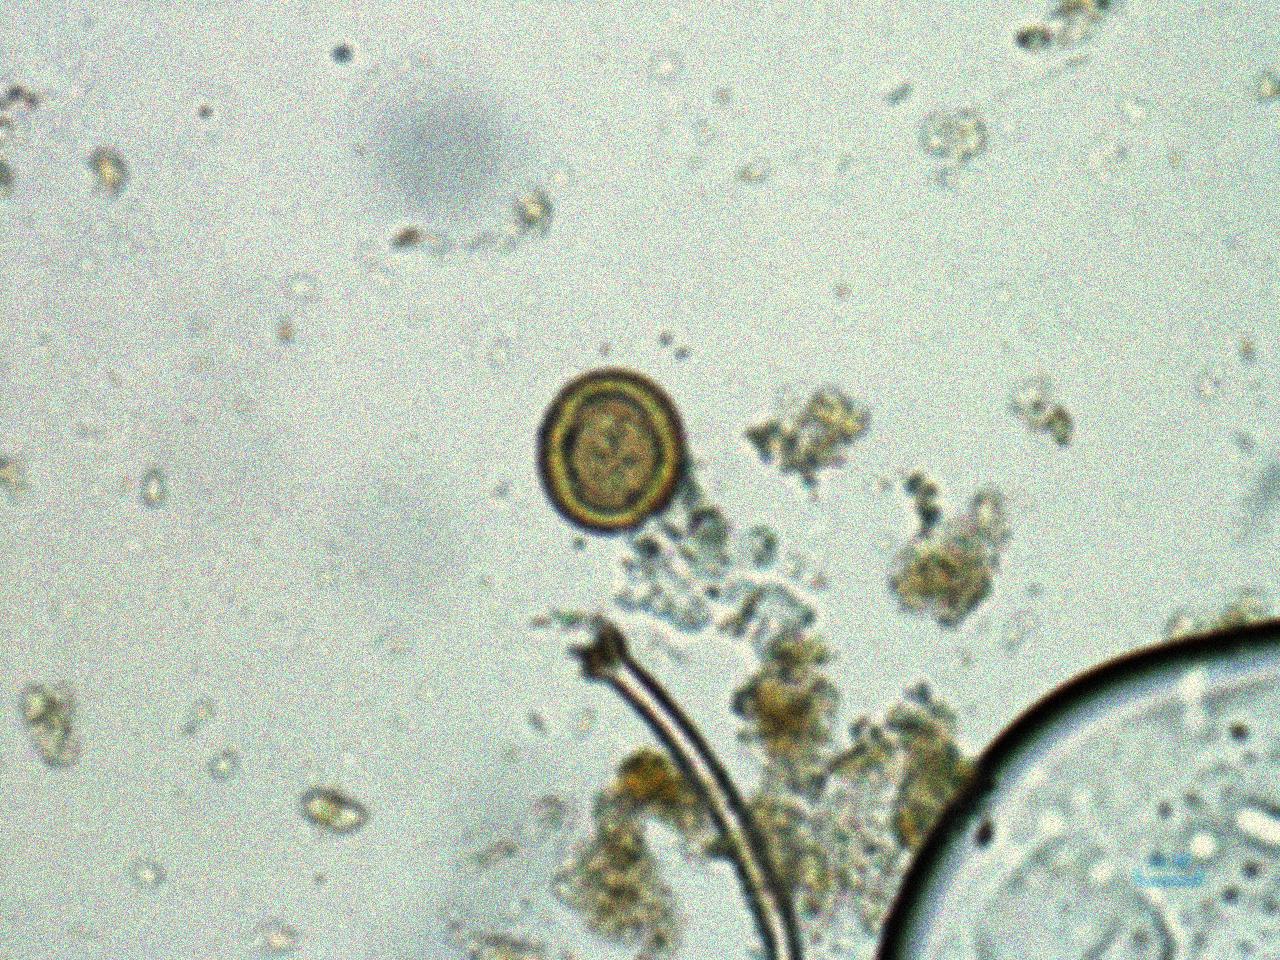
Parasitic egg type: Taenia spp. egg